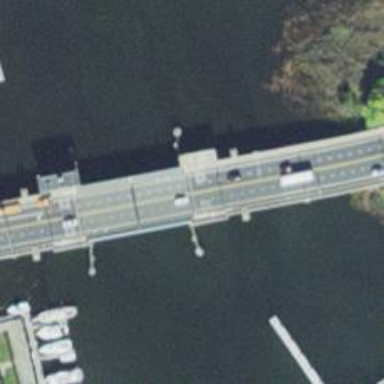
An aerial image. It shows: Movable bridge on primary highway.